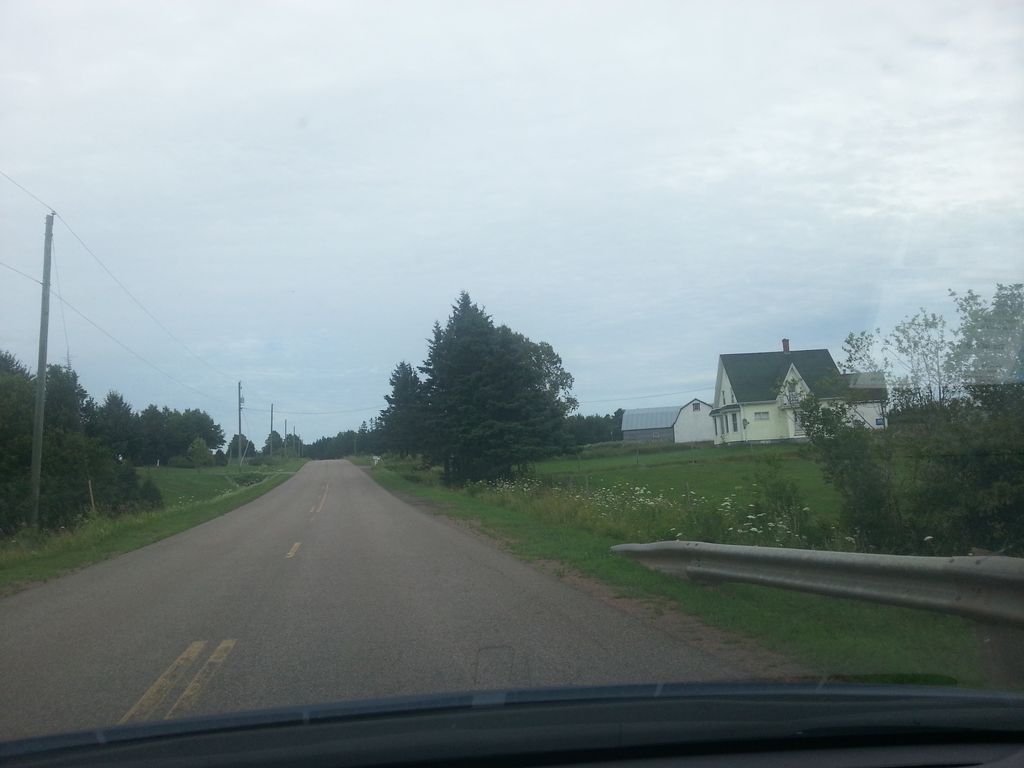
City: charlottetown